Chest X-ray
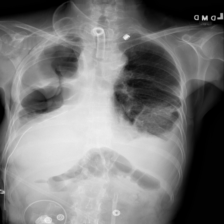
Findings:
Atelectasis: negative
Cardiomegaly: negative
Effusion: positive
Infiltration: positive
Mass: negative
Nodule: negative
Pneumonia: positive
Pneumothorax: positive
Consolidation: negative
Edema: negative
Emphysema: negative
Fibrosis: negative
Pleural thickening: negative
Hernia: negative